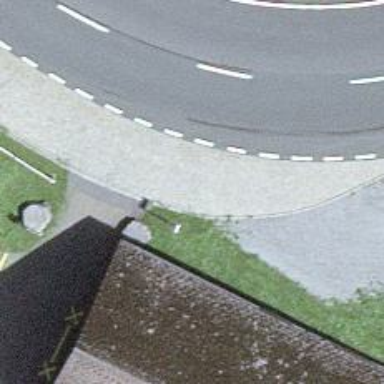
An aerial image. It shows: Bus stop with platform for public transport.